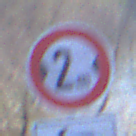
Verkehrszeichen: TatsaechlicheBreite2
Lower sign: RichtungsangabeDurchPfeile2
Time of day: MorningAfternoon
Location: Outdoor (Nature)
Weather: Clear
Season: NotSpecified
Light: Natural